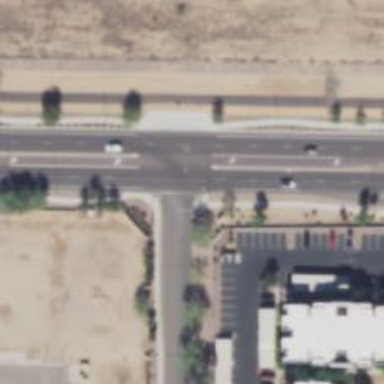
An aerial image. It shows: Secondary road with asphalt surface.